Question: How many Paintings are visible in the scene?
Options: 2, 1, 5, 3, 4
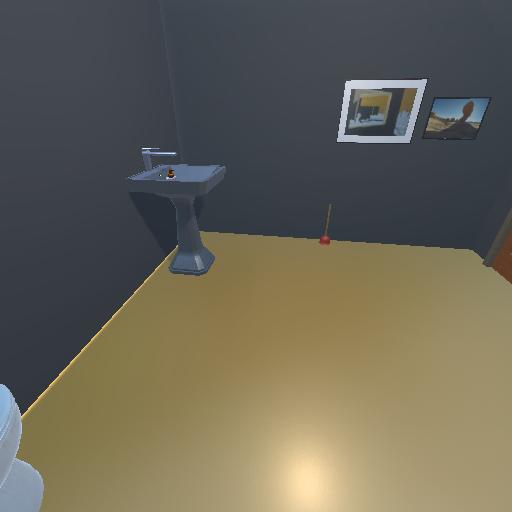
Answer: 2